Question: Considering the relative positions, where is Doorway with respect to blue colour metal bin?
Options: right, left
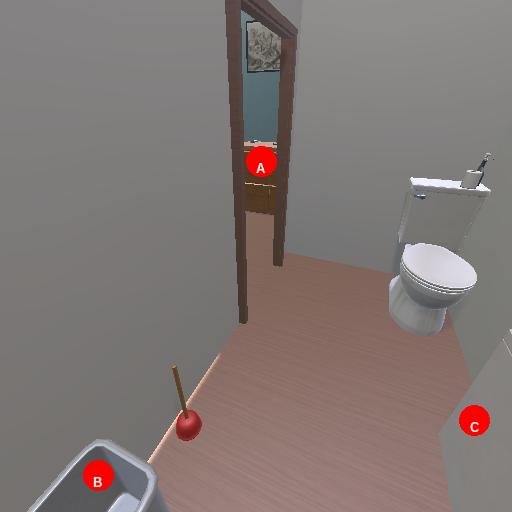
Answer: right